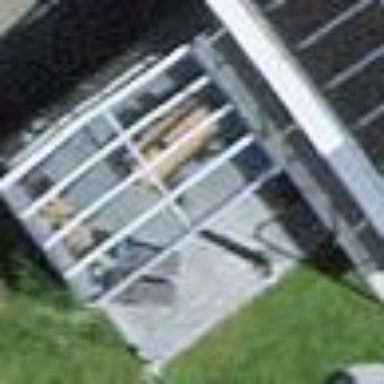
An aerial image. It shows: Garage building.